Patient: sex F, age 76
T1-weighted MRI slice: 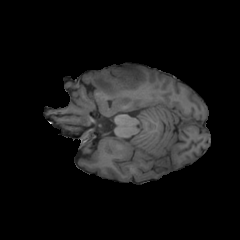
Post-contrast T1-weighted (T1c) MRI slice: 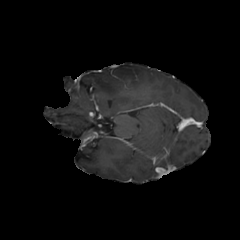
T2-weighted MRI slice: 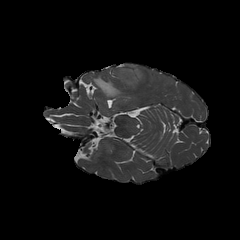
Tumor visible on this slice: yes
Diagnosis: Glioblastoma, IDH-wildtype
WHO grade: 4